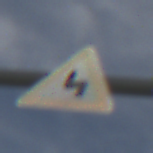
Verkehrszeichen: DoppelkurveZunaechstLinks
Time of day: MorningAfternoon
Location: Outdoor (Nature)
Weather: PartlyCloudy
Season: NotSpecified
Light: Natural